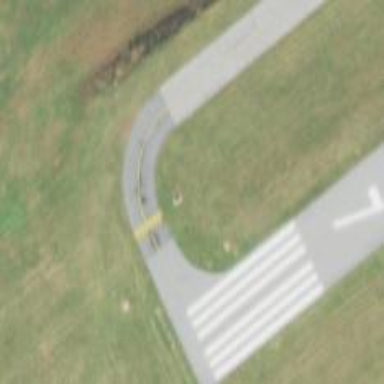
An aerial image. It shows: View of taxiway at the airport.